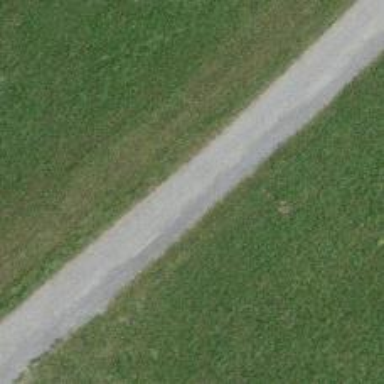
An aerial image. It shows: Track with grade 2 gravel surface.